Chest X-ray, AP view. Patient: 20 years old, sex M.
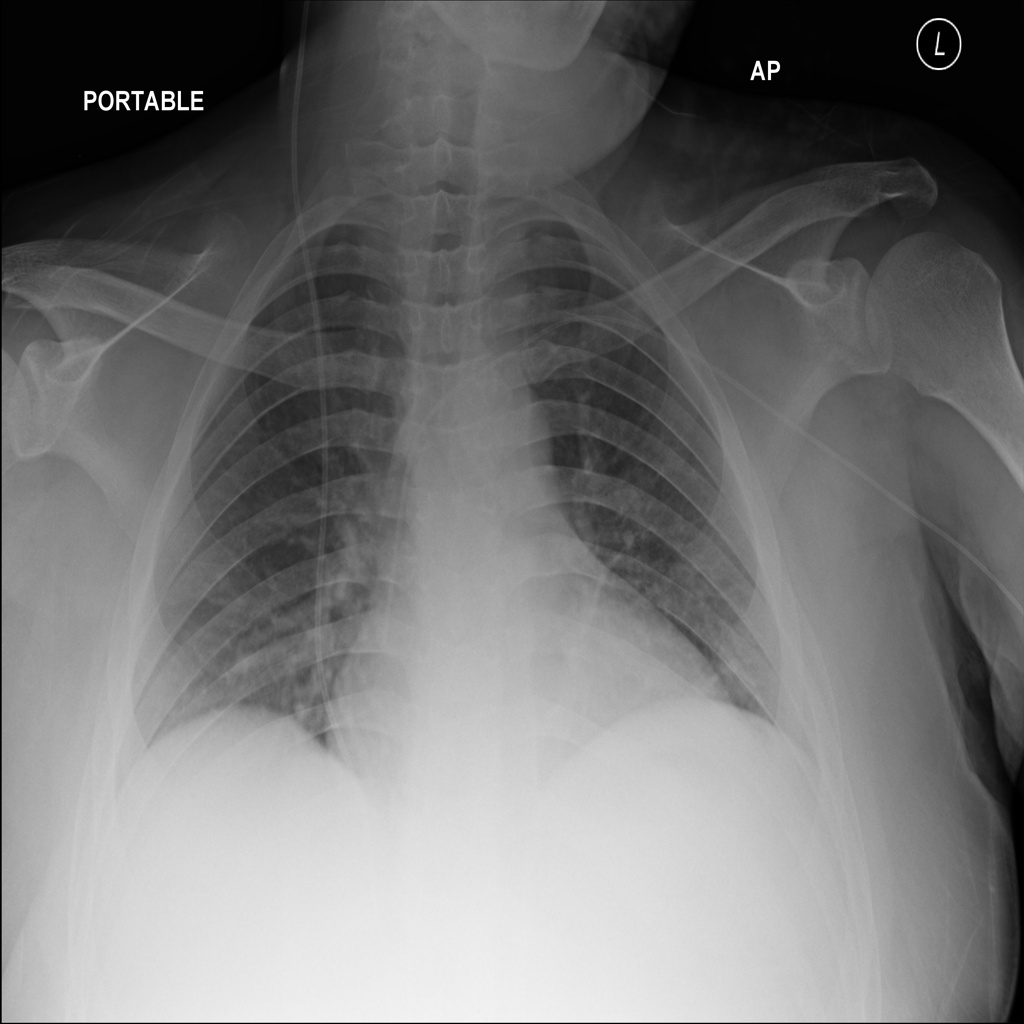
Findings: No Finding